RGB frame:
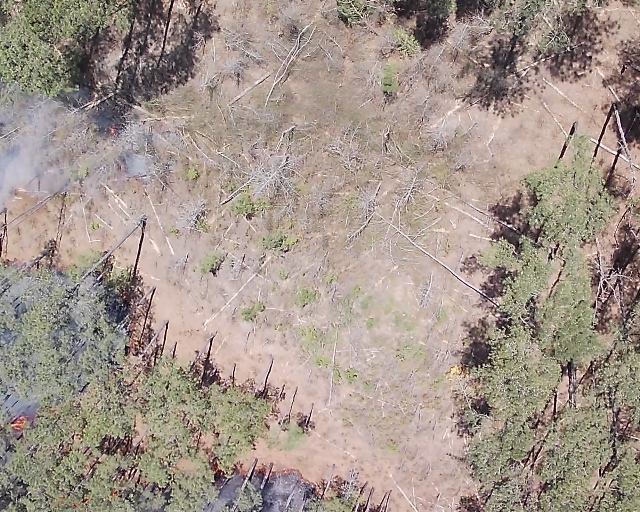
Thermal frame:
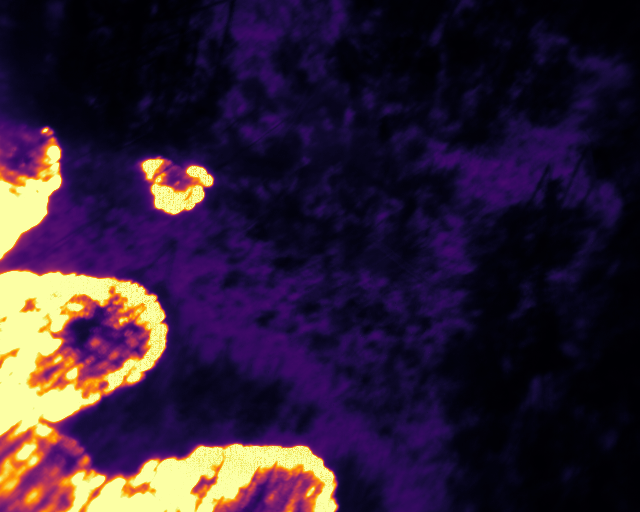
Captured: 2026-02-27 02:36:28
Pixels at or above 80 °C: 47412 (fraction of frame: 0.1447)